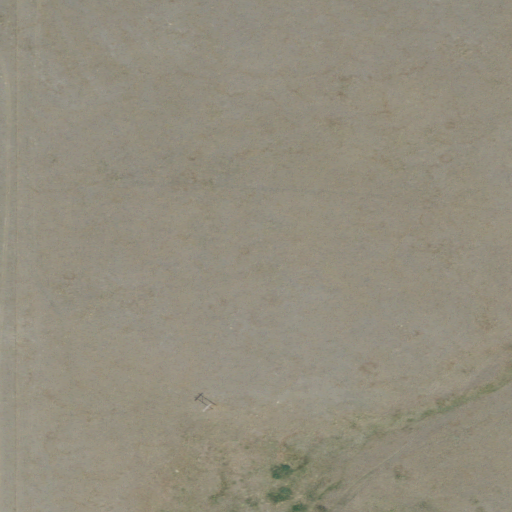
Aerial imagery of plain(s) in Montana named Greasewood Flat containing grassland and shrub